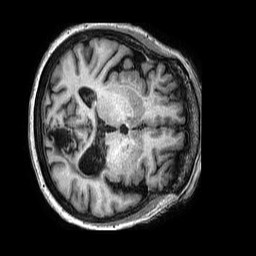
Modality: T1w
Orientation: axial
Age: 65
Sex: female
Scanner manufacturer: philips
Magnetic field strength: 3 T
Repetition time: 0.006581 s
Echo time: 0.00295 s